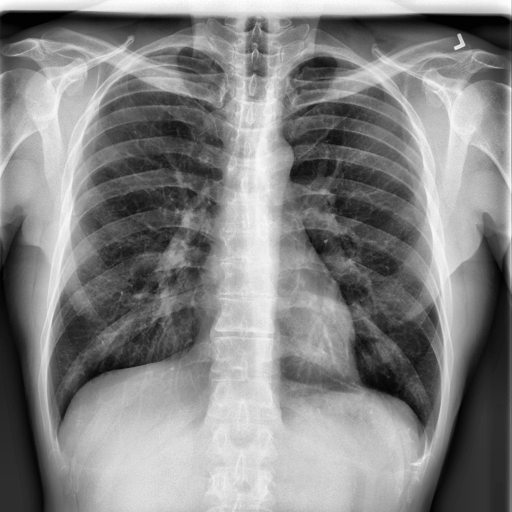
Finding: NORMAL